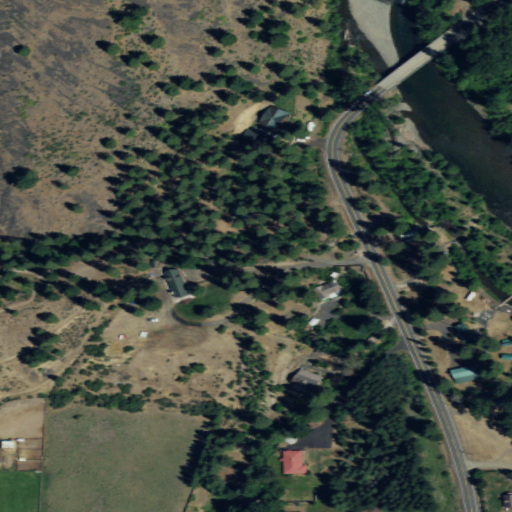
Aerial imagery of valley in Washington named Johnson Canyon containing shrub, evergreen forest, open development, low intensity development, woody wetlands, open water, and medium intensity development